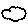
Label: cloud